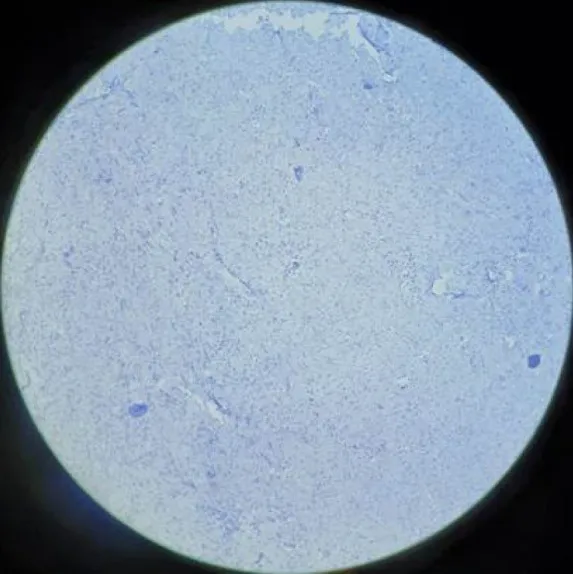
Spindle cells are negative for HMB45.
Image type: pathology (gram)